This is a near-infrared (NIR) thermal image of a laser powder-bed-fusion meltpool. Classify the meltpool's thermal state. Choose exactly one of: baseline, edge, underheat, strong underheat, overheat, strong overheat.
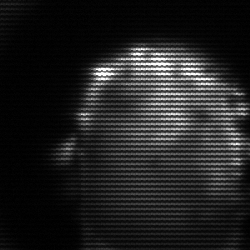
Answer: baseline